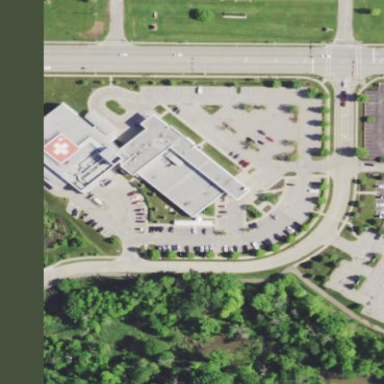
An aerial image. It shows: Healthcare facility identified as hospital.